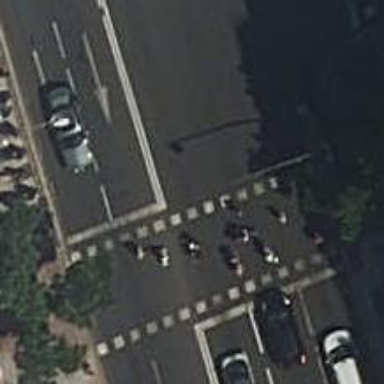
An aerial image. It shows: Crossing with traffic signals.